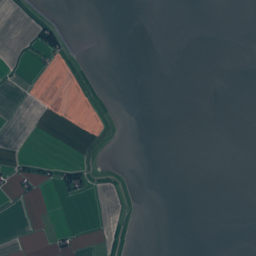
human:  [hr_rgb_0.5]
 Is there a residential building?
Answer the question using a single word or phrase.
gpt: yes

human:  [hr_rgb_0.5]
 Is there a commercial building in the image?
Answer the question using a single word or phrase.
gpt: no

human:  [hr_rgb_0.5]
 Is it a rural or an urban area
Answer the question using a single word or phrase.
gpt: rural

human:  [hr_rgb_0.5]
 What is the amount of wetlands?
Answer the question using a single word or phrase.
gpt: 4

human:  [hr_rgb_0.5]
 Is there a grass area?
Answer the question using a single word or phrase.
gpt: yes

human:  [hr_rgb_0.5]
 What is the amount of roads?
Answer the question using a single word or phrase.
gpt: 28

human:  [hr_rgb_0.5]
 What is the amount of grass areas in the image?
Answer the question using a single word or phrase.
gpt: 30

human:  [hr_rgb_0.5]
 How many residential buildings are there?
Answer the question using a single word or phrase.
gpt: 38

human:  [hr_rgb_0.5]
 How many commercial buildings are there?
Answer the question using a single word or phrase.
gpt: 0

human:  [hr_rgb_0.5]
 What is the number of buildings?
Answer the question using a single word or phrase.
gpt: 38

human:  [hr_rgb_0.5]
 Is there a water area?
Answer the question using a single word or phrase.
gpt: yes

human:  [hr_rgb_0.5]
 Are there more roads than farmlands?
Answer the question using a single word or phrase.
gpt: yes

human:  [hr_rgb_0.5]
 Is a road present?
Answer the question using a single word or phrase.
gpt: yes

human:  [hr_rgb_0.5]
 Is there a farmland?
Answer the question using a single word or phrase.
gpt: yes

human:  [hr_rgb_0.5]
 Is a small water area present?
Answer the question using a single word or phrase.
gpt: yes

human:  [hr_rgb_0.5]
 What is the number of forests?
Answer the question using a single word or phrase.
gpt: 5

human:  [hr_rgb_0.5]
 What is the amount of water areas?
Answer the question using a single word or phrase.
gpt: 6

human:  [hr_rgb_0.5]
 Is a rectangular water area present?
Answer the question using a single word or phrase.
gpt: yes

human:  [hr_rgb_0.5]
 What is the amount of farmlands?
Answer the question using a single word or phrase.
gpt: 21

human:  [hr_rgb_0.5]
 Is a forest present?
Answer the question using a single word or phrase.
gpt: yes

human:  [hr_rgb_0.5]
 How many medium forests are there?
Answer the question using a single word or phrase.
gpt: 3

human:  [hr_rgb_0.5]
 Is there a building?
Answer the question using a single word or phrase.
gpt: yes

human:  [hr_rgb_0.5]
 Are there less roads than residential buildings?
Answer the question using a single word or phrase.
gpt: yes

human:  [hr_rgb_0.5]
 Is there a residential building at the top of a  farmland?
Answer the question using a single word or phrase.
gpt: yes

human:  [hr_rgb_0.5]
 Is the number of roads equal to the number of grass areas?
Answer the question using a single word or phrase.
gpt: no

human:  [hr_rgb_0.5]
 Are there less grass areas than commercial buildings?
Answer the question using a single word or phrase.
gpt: no

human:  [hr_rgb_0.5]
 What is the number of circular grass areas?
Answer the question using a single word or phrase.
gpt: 0

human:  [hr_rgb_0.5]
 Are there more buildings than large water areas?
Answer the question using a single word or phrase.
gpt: yes

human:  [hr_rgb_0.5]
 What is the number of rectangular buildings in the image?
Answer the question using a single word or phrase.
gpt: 24

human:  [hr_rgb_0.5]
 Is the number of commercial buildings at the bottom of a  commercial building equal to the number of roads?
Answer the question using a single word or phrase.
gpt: no

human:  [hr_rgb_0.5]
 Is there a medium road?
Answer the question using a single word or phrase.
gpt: no

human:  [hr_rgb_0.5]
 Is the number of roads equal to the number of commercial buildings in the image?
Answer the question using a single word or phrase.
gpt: no

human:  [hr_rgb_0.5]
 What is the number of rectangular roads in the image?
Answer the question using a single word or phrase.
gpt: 0

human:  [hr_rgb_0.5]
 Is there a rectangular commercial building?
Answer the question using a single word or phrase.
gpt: no

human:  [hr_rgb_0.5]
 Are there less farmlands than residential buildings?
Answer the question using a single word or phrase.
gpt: yes

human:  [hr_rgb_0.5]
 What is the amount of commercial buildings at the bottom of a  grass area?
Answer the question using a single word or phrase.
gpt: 0

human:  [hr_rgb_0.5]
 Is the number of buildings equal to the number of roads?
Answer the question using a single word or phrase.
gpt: no

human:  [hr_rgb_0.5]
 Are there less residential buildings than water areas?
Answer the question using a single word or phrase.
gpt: no

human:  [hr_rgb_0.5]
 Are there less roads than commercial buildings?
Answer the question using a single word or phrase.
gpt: no

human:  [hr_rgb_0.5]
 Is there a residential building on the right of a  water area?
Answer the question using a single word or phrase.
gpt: yes

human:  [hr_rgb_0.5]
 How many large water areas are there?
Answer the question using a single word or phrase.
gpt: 3

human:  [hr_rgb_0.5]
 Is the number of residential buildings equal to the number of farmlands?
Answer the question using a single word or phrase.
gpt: no

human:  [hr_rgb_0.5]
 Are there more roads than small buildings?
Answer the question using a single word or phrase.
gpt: no

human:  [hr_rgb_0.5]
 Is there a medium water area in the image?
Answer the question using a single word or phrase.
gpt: yes

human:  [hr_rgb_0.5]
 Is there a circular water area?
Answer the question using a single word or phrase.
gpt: no

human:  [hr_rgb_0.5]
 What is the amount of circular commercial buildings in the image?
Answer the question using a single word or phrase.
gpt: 0

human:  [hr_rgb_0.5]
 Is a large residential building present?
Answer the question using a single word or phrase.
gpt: no

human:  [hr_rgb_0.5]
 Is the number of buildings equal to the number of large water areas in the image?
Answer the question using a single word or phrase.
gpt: no

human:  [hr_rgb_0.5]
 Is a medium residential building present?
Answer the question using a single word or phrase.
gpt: yes

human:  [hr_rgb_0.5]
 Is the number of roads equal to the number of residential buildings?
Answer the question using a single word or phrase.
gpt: no

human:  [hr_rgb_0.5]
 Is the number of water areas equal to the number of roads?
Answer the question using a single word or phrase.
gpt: no

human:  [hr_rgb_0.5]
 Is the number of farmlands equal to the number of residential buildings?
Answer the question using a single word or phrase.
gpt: no

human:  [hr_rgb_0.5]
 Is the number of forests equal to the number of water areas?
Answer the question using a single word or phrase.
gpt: no

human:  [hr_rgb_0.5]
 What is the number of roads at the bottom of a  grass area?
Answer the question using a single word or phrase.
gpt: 27

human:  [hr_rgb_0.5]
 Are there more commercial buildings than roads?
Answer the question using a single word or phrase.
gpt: no

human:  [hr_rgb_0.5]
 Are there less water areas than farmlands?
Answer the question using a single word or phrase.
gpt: yes

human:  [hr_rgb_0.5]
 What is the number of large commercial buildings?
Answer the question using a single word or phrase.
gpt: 0

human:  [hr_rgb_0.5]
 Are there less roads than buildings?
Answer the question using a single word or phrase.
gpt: yes

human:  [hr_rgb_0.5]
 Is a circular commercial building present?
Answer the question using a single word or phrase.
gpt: no

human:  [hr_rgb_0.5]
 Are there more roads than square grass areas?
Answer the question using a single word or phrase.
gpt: yes

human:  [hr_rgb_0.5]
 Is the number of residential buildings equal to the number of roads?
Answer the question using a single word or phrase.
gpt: no

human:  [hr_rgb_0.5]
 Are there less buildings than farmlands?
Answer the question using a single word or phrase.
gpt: no

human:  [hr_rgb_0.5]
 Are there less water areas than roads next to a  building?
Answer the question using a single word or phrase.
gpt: yes

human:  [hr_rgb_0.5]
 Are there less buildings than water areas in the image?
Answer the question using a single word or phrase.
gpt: no